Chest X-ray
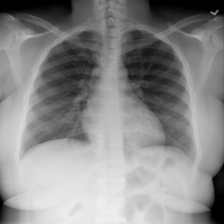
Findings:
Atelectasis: negative
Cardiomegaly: negative
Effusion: negative
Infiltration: negative
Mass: negative
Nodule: negative
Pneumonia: negative
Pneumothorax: negative
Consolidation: negative
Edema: negative
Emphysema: negative
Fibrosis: negative
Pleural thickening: negative
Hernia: negative